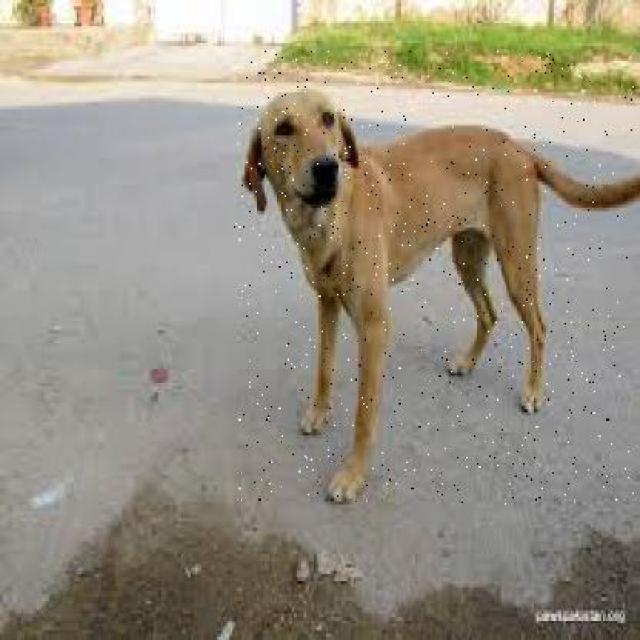
Healthy canine skin — no visible lesions, inflammation, or abnormalities. The skin and coat appear normal.